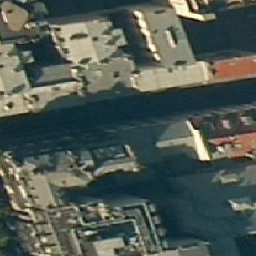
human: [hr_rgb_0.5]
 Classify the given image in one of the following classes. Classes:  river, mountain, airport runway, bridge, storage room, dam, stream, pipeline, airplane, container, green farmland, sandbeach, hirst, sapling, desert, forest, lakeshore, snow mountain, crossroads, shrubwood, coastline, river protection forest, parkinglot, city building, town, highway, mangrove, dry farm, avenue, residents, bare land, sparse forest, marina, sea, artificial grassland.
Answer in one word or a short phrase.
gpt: city building